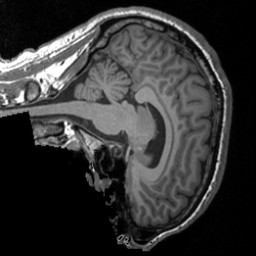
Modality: T1w
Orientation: sagittal
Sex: male
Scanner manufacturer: siemens
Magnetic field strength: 3 T
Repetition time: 1.9 s
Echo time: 0.00226 s